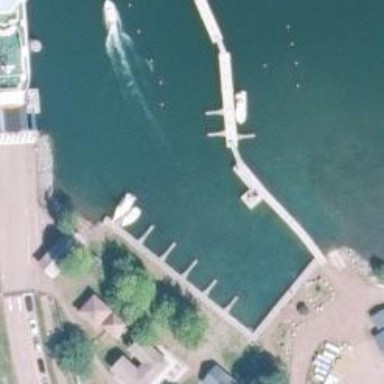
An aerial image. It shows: Marina on leisure land.